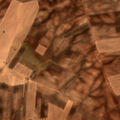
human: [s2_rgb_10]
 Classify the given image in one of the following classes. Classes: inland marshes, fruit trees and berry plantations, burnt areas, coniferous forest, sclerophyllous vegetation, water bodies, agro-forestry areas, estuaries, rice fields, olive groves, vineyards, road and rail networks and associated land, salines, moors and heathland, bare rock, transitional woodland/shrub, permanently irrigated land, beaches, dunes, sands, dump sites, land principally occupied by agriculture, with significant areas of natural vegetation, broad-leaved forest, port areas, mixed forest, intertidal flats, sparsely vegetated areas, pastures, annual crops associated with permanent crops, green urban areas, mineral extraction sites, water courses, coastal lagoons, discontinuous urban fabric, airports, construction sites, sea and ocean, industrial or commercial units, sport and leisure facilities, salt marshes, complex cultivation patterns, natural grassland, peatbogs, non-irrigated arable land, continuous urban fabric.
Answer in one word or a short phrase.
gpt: non-irrigated arable land, olive groves